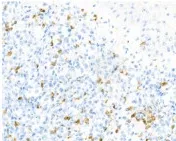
Histopathological examination of the tumor lesion on the left elbow. CD2 (-),. 40x.
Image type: pathology (immunostaining)